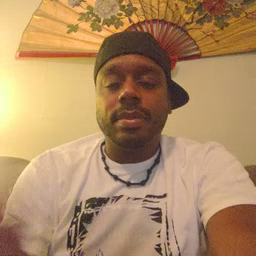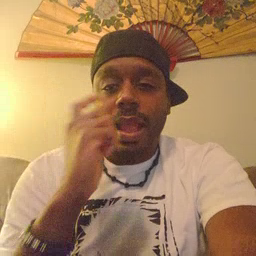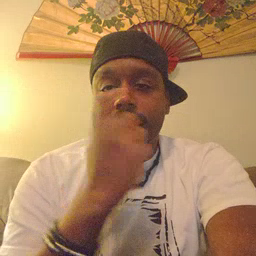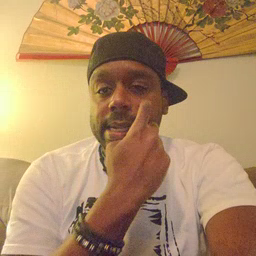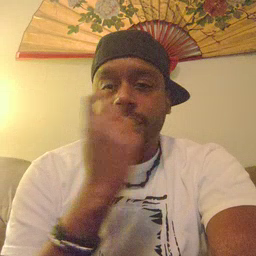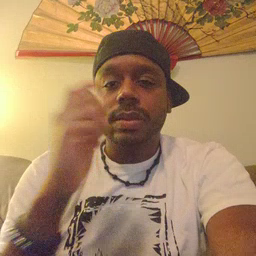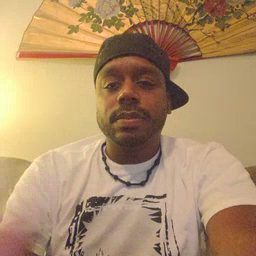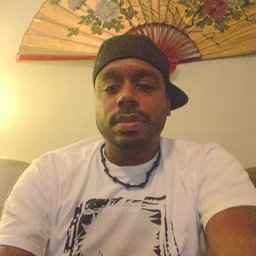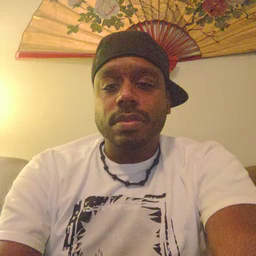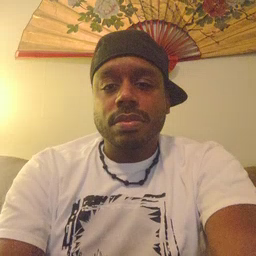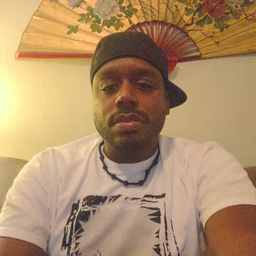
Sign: eye